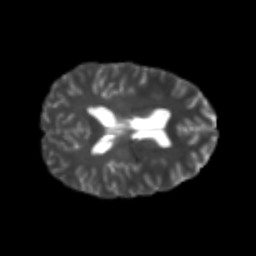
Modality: T2w
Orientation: axial
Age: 26
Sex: female
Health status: healthy
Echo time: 0.074 s